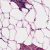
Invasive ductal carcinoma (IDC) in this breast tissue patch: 0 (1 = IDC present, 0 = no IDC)